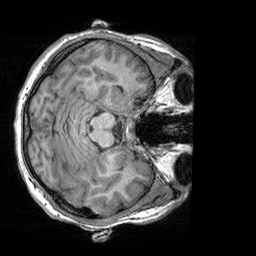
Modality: T1w
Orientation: axial
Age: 24
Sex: male
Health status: healthy
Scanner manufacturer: siemens
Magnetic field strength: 3 T
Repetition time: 2.3 s
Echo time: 0.00303 s